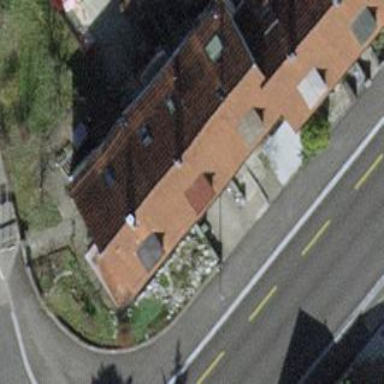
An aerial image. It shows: House with tiled roof.